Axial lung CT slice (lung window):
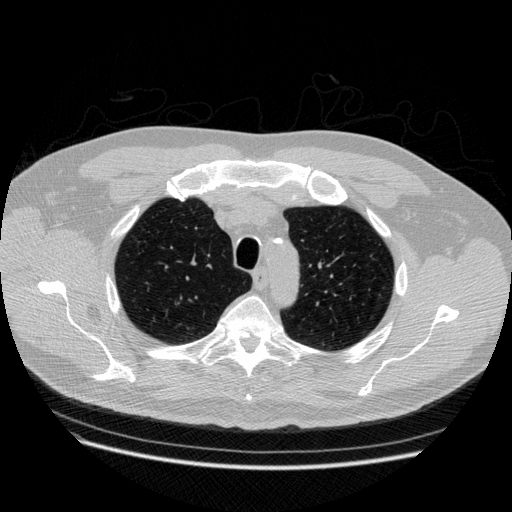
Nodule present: no